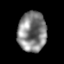
Tissue: lung
Cell type: T cells
Senescence score: 0.2167
Nuclear area (px): 1120
Mean DAPI intensity: 130.988